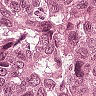
Metastatic tissue present: yes